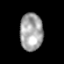
Tissue: prostate
Cell type: Fibroblasts
Senescence score: 0.711
Nuclear area (px): 839
Mean DAPI intensity: 165.818